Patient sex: M
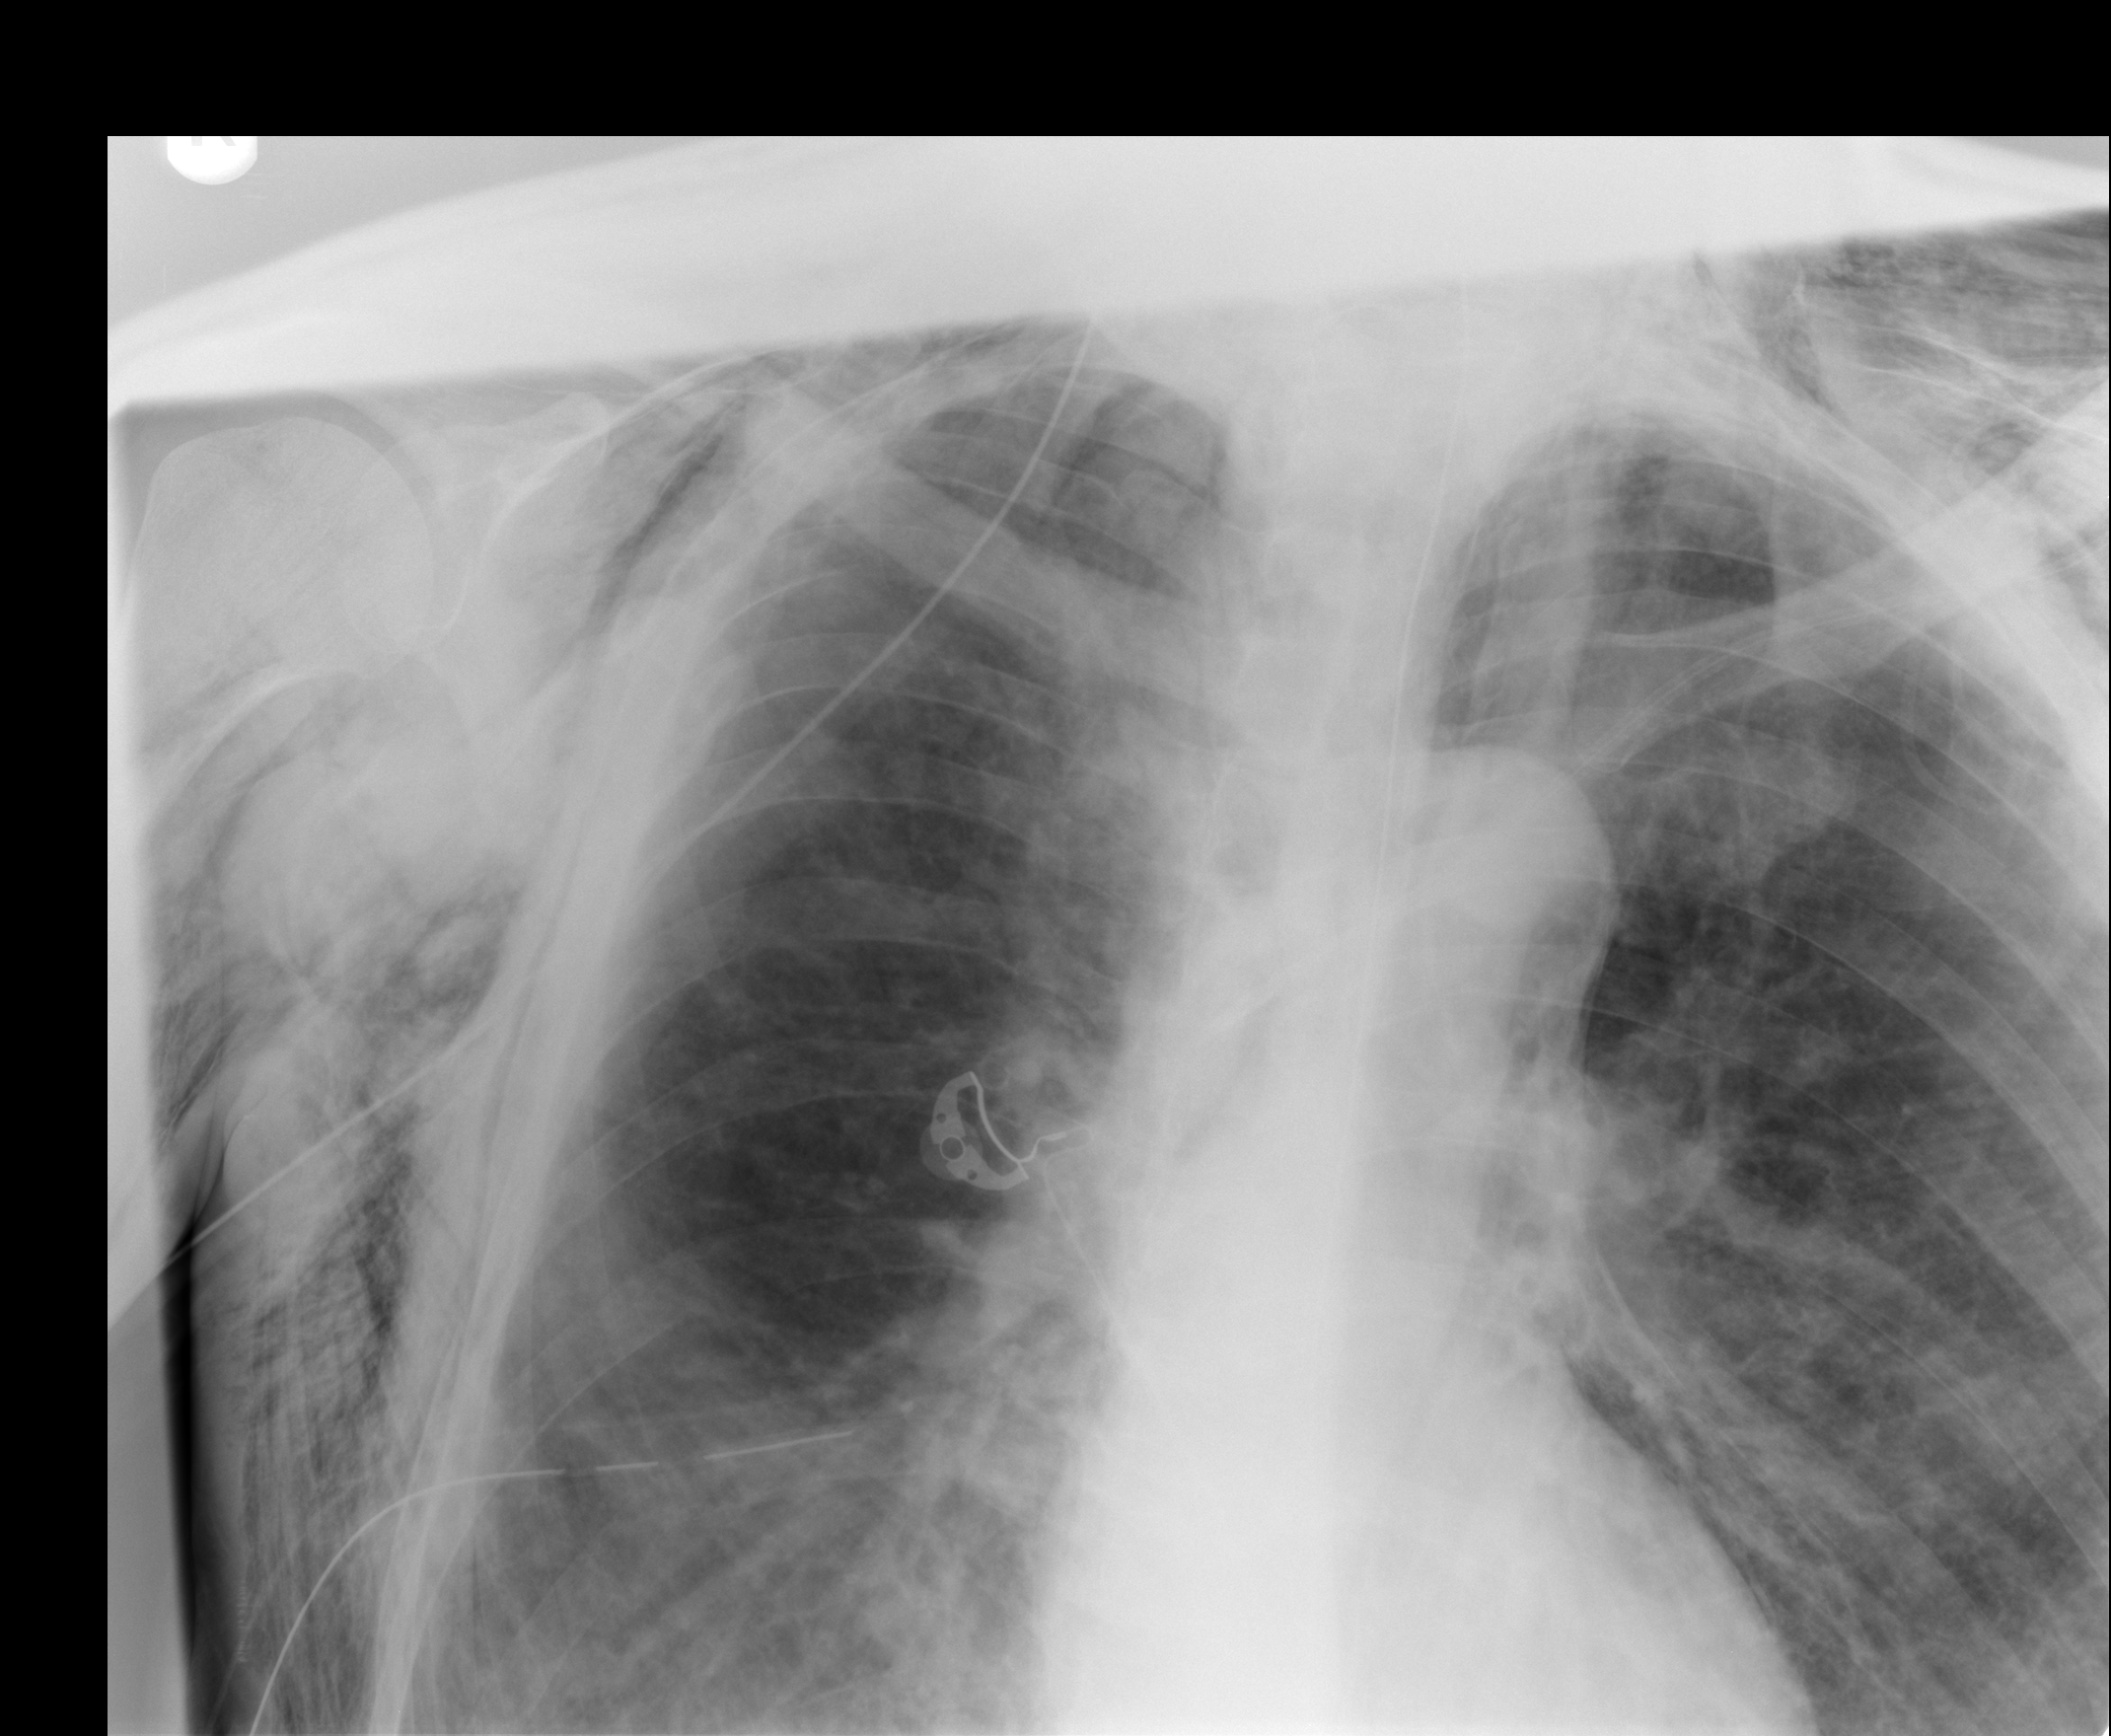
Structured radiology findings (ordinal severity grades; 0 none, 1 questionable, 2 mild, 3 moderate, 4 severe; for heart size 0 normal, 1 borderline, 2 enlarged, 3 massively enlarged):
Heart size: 0
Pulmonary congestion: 2
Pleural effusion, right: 0
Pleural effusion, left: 0
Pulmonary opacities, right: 2
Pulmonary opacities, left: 2
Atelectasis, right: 0
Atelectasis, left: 2